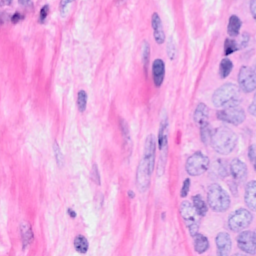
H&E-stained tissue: Breast